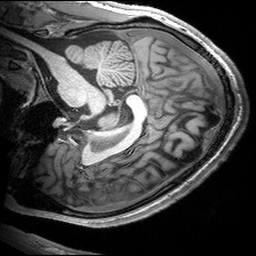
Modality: T1w
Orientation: sagittal
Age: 19
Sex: male
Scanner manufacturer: siemens
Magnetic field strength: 3 T
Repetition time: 2.53 s
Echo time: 0.00299 s